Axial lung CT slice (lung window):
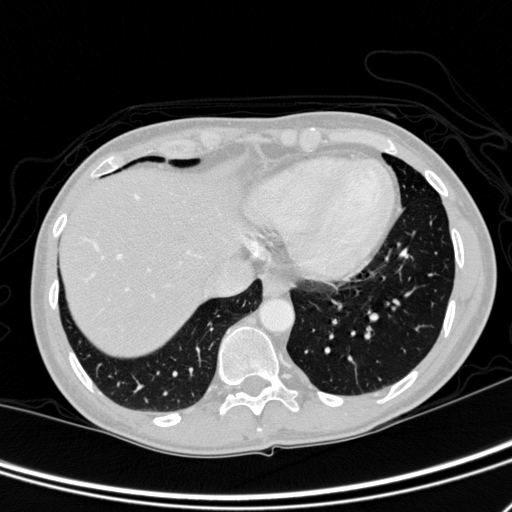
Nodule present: no